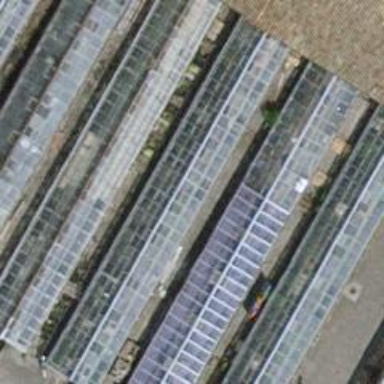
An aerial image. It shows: Greenhouse used for horticulture.